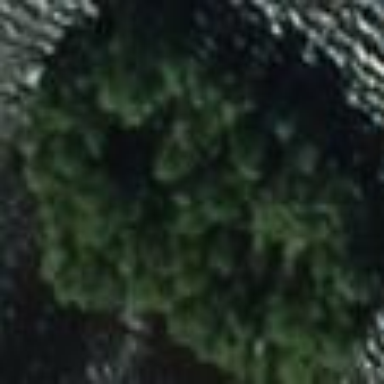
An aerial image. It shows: Islet surrounded by woodland.